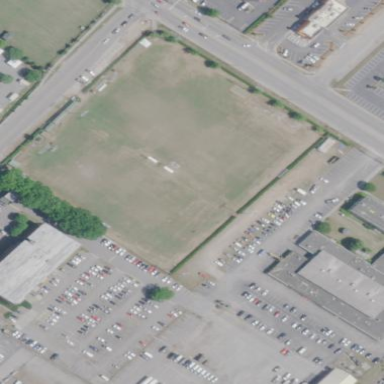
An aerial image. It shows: American football pitch.